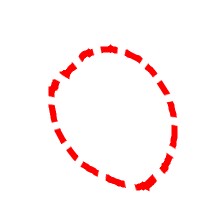
Shape: circle